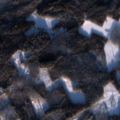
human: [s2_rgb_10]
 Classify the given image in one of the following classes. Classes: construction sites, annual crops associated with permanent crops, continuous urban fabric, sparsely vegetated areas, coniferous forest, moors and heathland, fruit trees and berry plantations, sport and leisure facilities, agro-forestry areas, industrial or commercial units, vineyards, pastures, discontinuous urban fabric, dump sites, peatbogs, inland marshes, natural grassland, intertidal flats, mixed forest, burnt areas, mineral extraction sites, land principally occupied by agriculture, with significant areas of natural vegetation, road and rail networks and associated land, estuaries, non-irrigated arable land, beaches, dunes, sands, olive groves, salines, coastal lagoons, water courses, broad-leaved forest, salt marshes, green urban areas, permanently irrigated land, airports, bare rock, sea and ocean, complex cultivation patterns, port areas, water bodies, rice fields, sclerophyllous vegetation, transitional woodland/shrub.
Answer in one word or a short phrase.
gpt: land principally occupied by agriculture, with significant areas of natural vegetation, mixed forest, transitional woodland/shrub